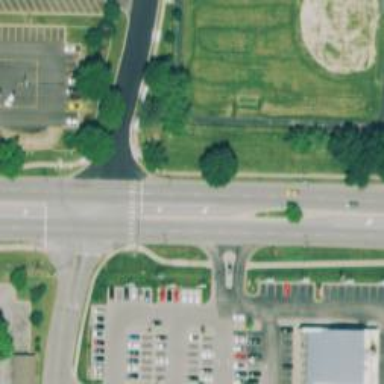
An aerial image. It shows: Crossing on the road.